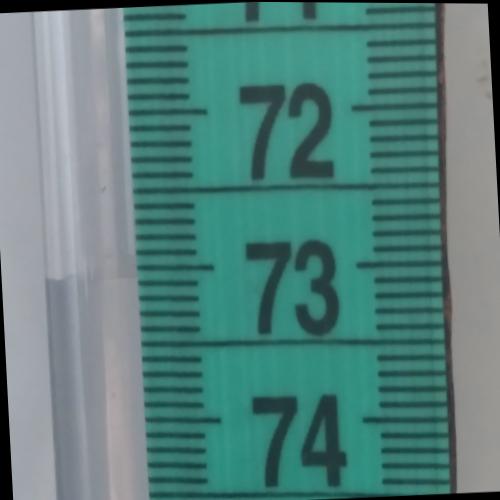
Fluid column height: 73.1 cm